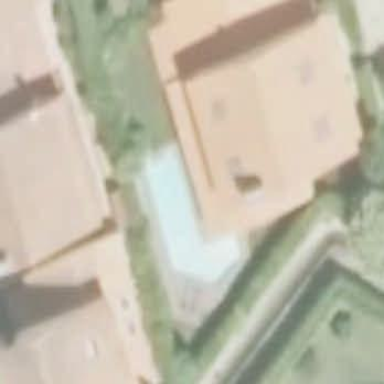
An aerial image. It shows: Swimming pool located in leisure land.